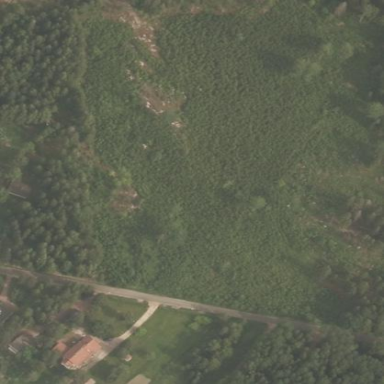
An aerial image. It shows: Clearcut man-made area surrounded by scrub vegetation.